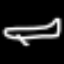
Label: airplane